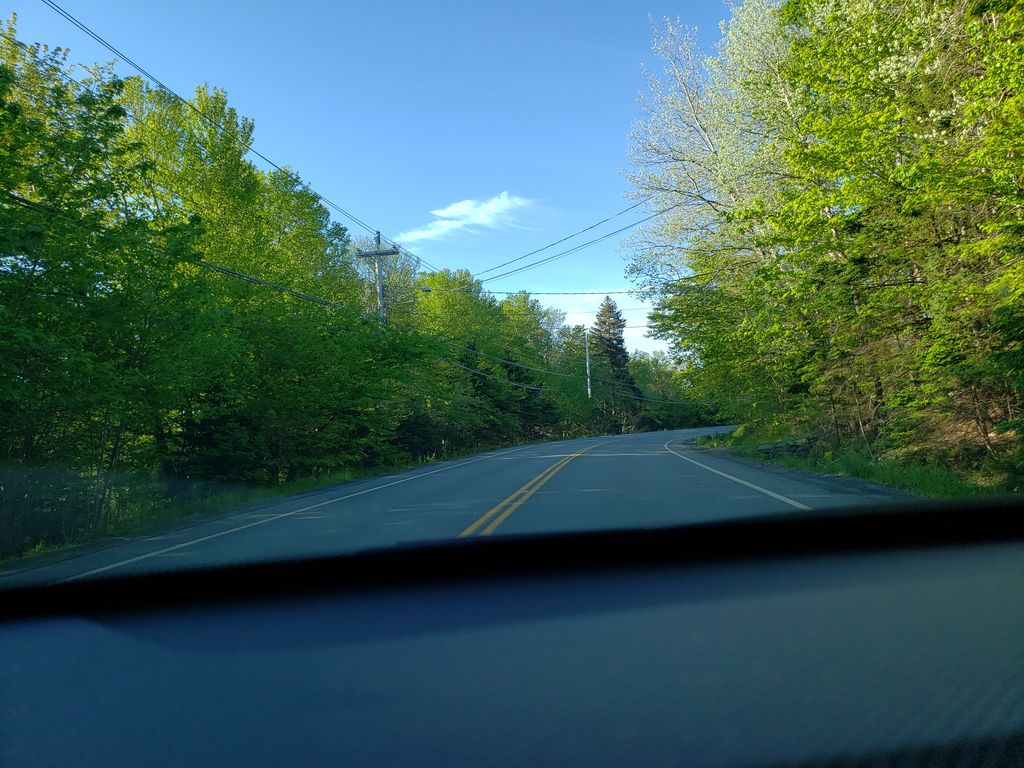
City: halifax